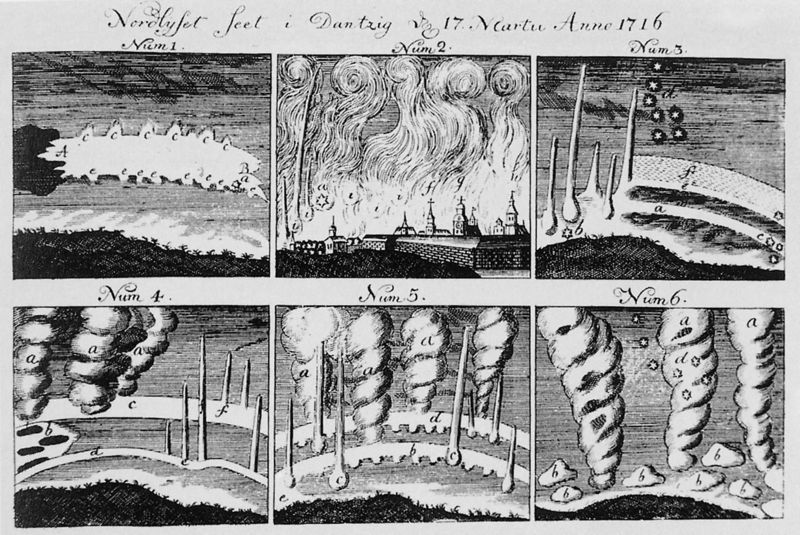
Titel: Historico-physica enerratio de stupendio luminis borealis phaenomenis
Künstler: Johann Friedrich Ramus
Institution: In: Det Kobenhavnske Selskab af Laerdom og Videnskabes Elskore. Scripta a Societate Hafniensia, Jg. 1, 1745
Schlagwörter: feuer, gewitter, himmel, wolken, kirchturm, stadt, schwarz, weiss, zeichnung, haus, wiese, wolke, häuser, natur, wind, kirche, rauch, schrift, wellen, bilder, mauer, grafik, naturgewalt, sturm, tornado, wetter, kreuz, winde, wirbel, druck, sterne, schraffur, stich, buchstaben, stadtmauer, ereignis, sechs, nummer, feuersbrunst, nordlicht, wissenschaft, astronomie, häser, erscheinungen, arte, märz, saeulen, danzig, untergangsstimmung, nördlich, 6, 1716, num6, mum 6, num1, num2, num3, num4, num5, dantzig